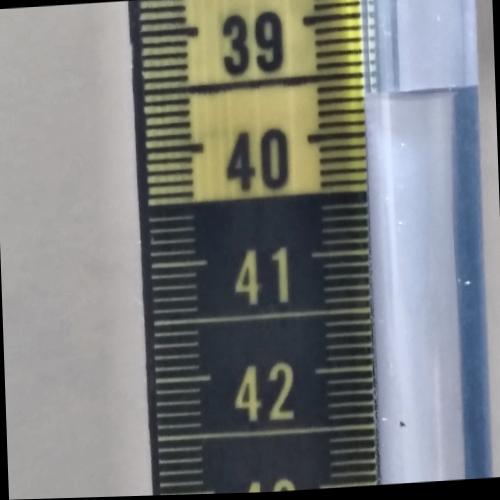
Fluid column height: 39.7 cm